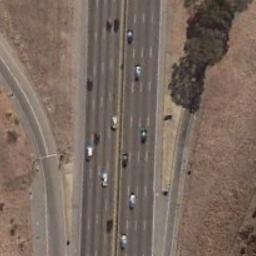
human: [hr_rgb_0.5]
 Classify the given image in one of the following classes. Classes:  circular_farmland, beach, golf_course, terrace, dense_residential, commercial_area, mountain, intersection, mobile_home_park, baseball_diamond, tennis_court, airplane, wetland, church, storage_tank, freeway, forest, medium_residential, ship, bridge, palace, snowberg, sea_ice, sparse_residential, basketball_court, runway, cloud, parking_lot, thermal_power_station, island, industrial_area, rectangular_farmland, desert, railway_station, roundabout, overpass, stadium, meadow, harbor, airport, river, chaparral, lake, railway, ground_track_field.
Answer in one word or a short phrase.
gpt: freeway